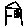
Label: house